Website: macys
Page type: billing-address
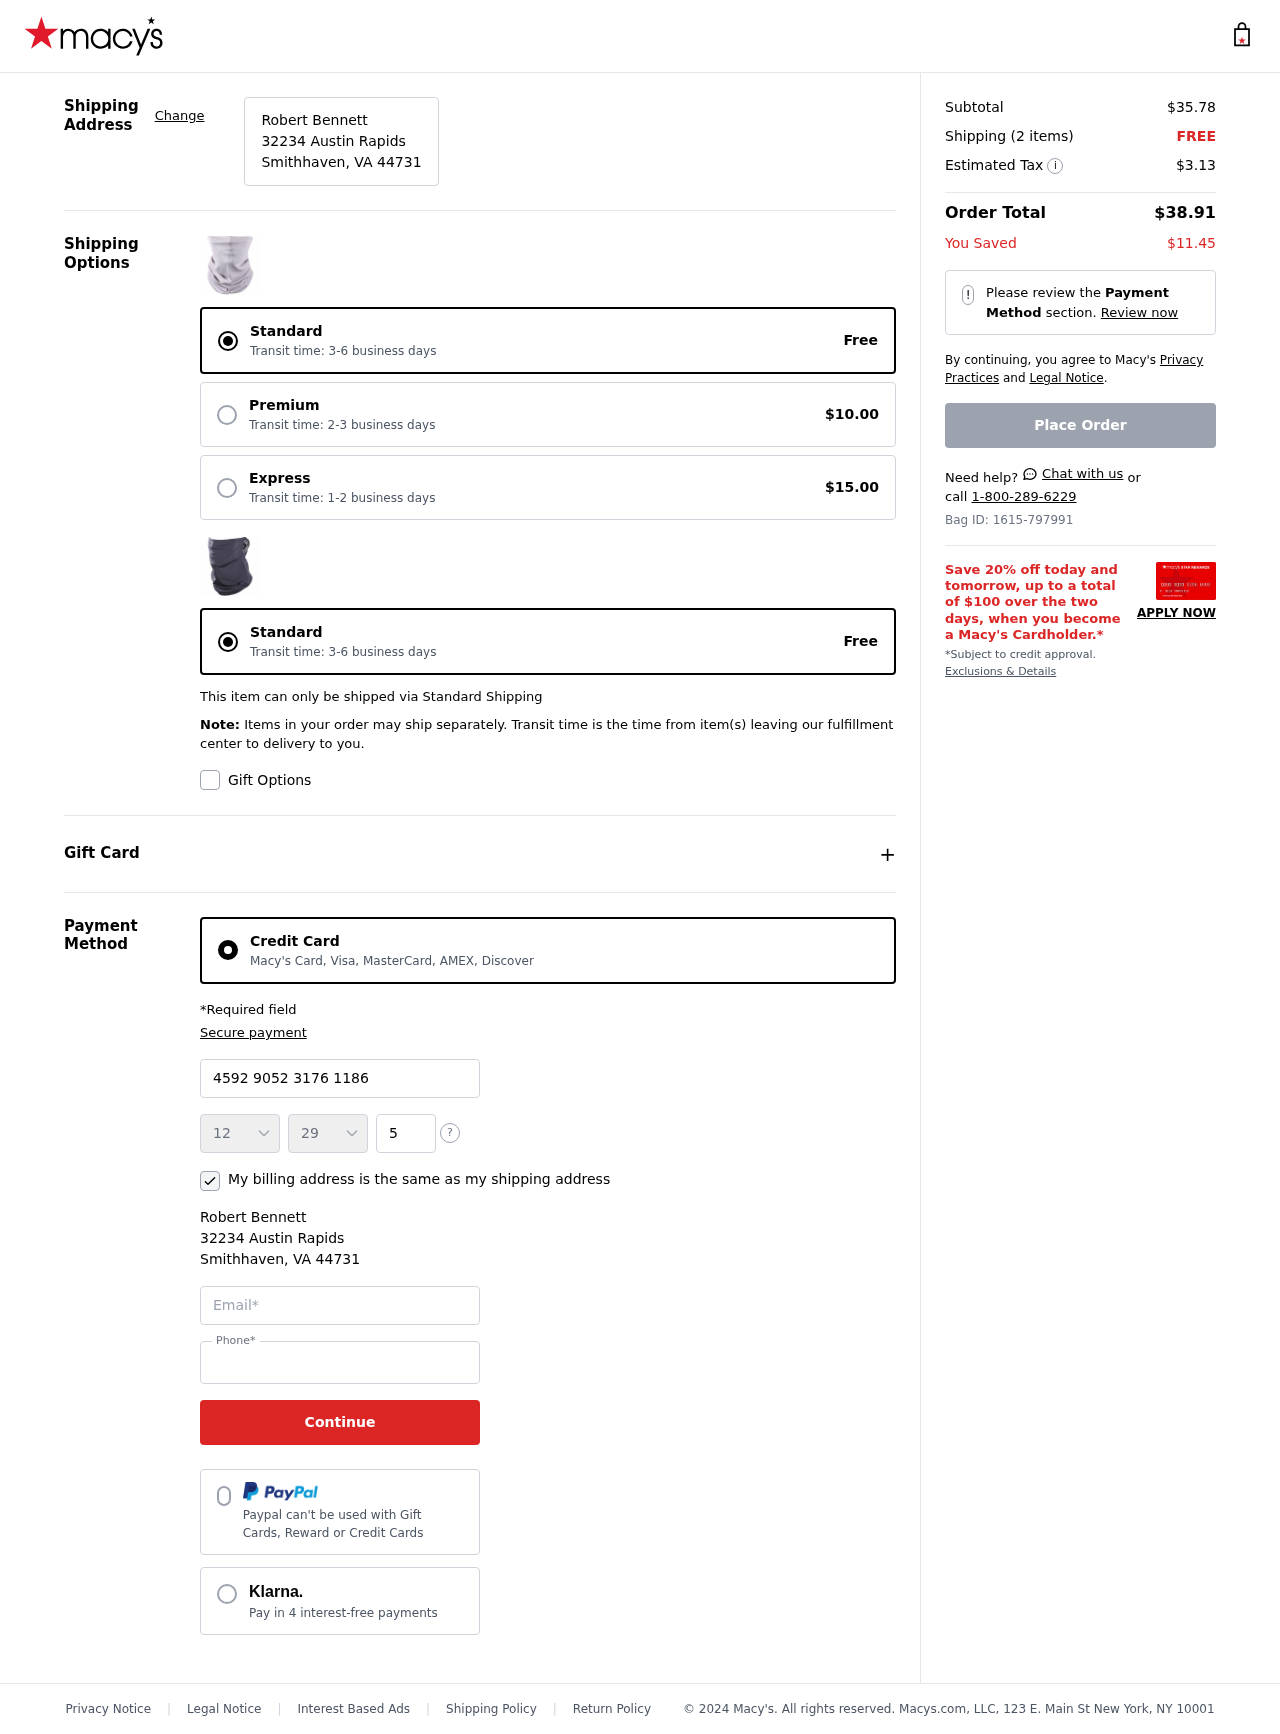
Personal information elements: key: PII_CARD_CVV
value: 591
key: PII_CARD_EXPIRY_MONTH
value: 12
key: PII_CARD_EXPIRY_YEAR
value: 29
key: PII_CARD_NUMBER
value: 4592 9052 3176 1186
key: PII_CITY_STATE_ZIP
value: Smithhaven, VA 44731
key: PII_EMAIL
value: robertbennett@yahoo.com
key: PII_FULLNAME
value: Robert Bennett
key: PII_PHONE
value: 8542677378
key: PII_STREET
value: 32234 Austin Rapids
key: PII_FULLNAME2
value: Robert Bennett
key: PII_STREET2
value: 32234 Austin Rapids
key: PII_CITY_STATE_ZIP2
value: Smithhaven, VA 44731
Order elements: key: ORDER_SUBTOTAL
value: $35.78
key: ORDER_NUM_ITEMS
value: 2
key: ORDER_SHIPPING_COST
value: FREE
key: ORDER_TAX
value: $3.13
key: ORDER_TOTAL
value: $38.91
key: ORDER_SAVINGS
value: $11.45
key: ORDER_ID
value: Bag ID: 1615-797991